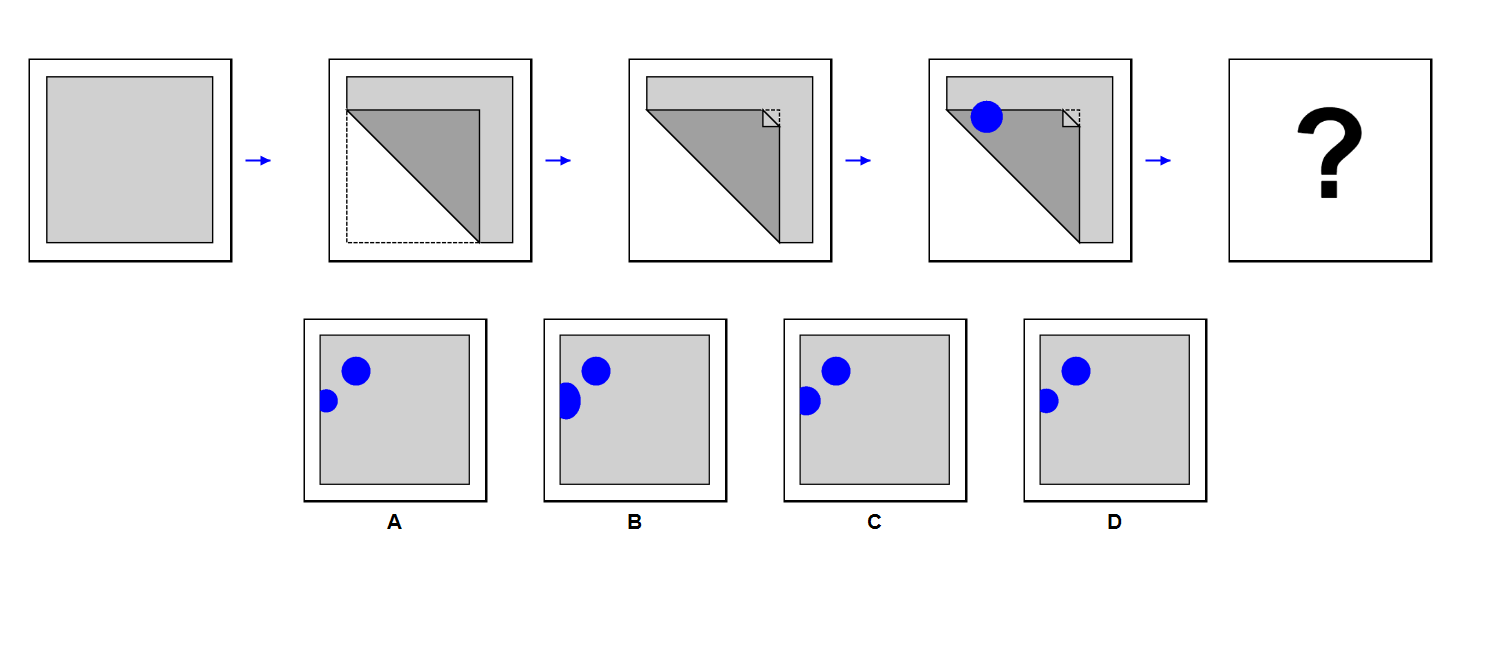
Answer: C